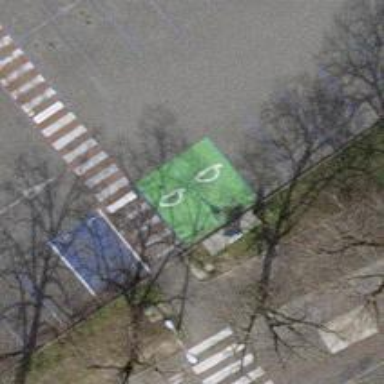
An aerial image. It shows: Charging station.